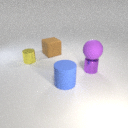
small purple metal cylinder below large purple rubber sphere